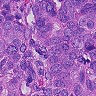
Metastatic tissue present: yes